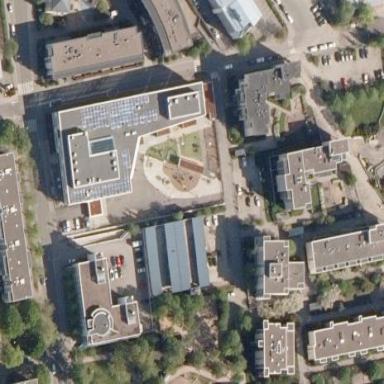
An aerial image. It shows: School.